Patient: sex M, age 24
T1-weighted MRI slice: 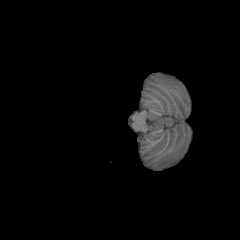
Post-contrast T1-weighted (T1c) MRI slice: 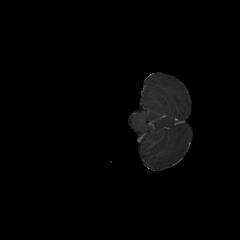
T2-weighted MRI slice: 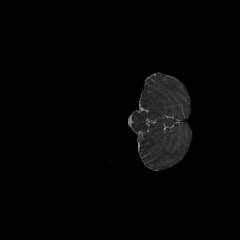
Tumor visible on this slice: no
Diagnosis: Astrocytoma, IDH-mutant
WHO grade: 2